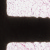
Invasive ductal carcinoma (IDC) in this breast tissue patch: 0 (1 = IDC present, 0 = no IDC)